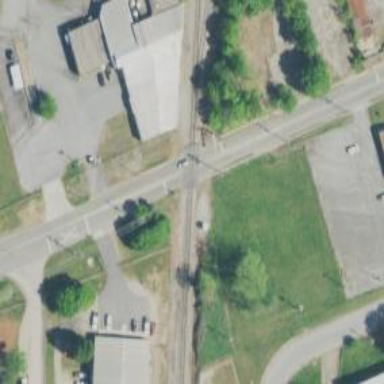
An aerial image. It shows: Railway crossing.